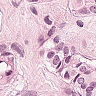
Metastatic tissue present: yes